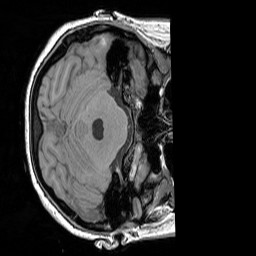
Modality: T1w
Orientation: axial
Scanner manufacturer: siemens
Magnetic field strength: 3 T
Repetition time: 1.83 s
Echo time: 0.00303 s